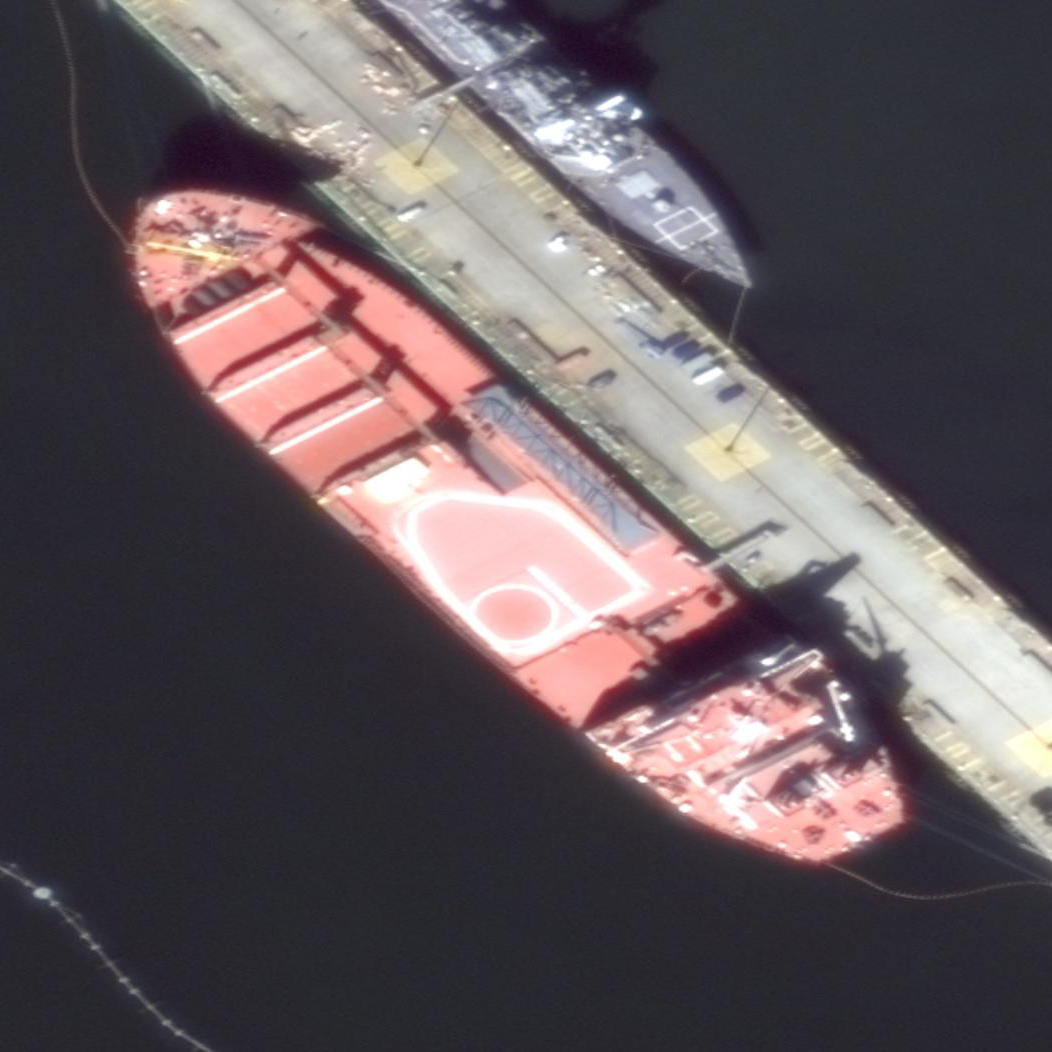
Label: civil